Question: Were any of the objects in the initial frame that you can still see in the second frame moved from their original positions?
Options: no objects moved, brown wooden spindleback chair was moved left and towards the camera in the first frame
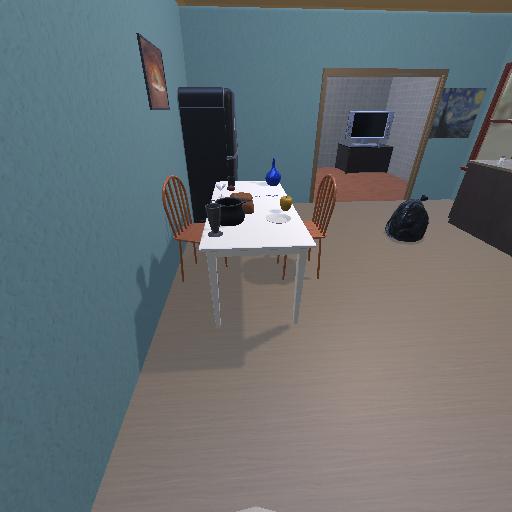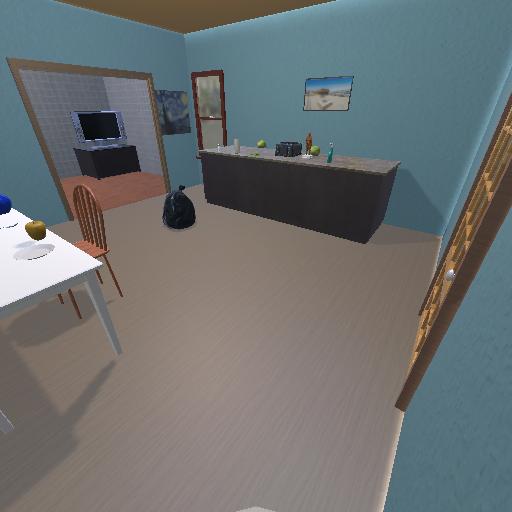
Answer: no objects moved